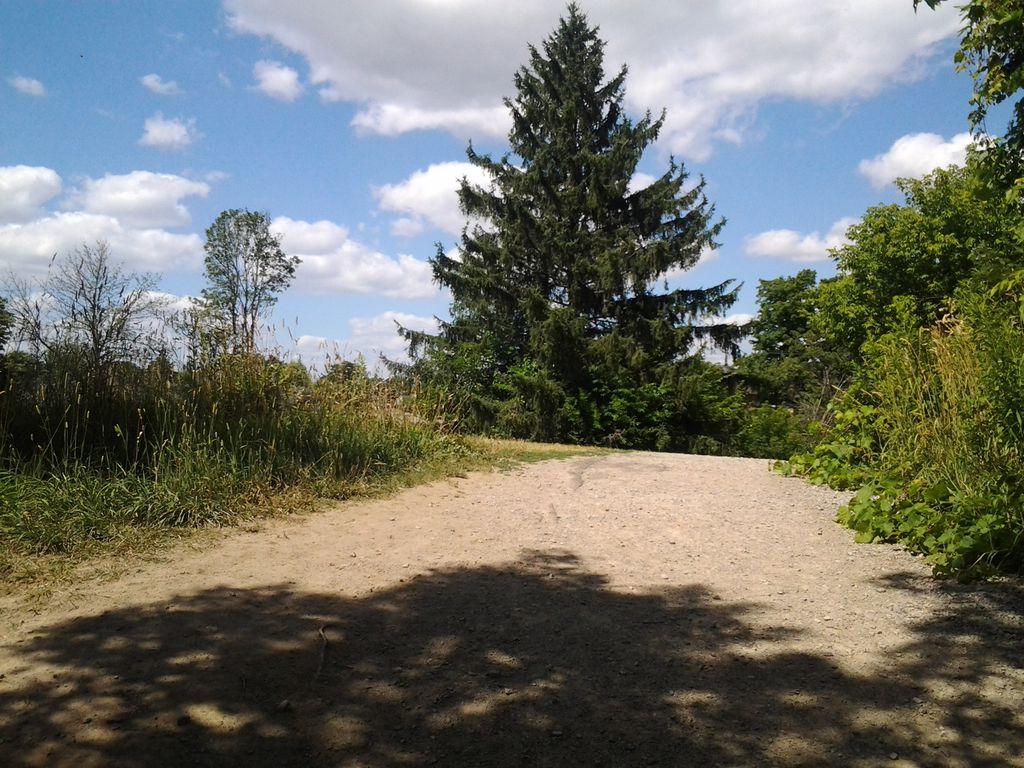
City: hamilton